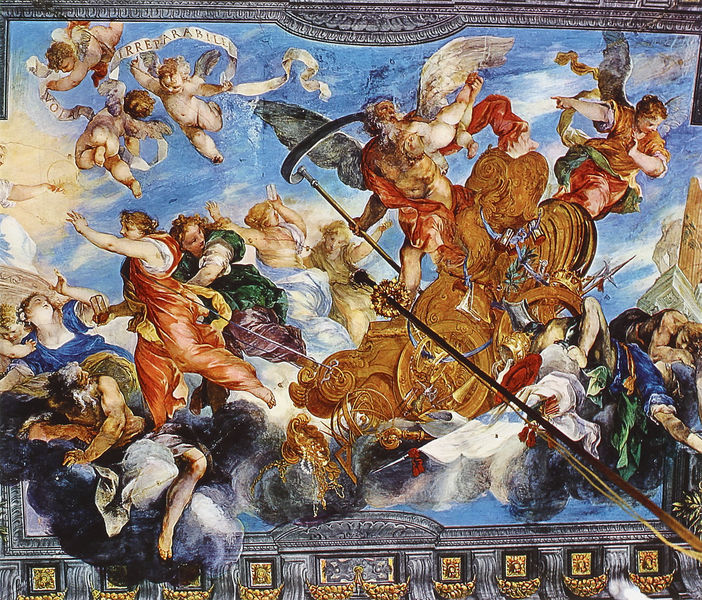
Titel: Die Zeit
Künstler: Valerio Castello
Standort: Genua, Palazzo Balbi Senarega (EU - I)
Schlagwörter: blau, flügel, gemälde, gott, himmel, kampf, mann, schatten, weiß, wolken, frauen, gelb, grün, menschen, licht, männer, raum, schwarz, rot, schloss, gericht, barock, rahmen, bild, öl, kirche, gold, decke, rosa, fliegen, engel, putto, bein, stab, saal, wagen, angst, wandgemälde, stuck, fallen, freude, flucht, antike, palast, flug, kranz, götter, zeus, sturz, deckengemälde, fresko, stange, streitwagen, himmelswagen, putten, putti, sense, umhnag, fahrt, deckenmalerei, spruchband, schriftband, gottvater, chronos, preparabili, schlacht, olymp